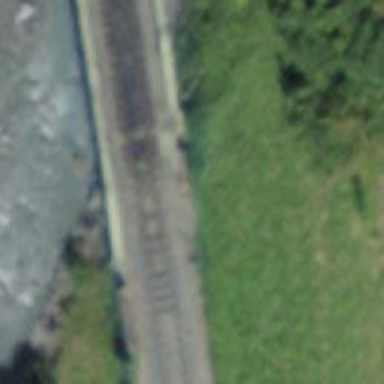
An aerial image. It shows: Single railway track with electrified contact line.